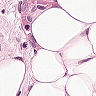
Metastatic tissue present: yes